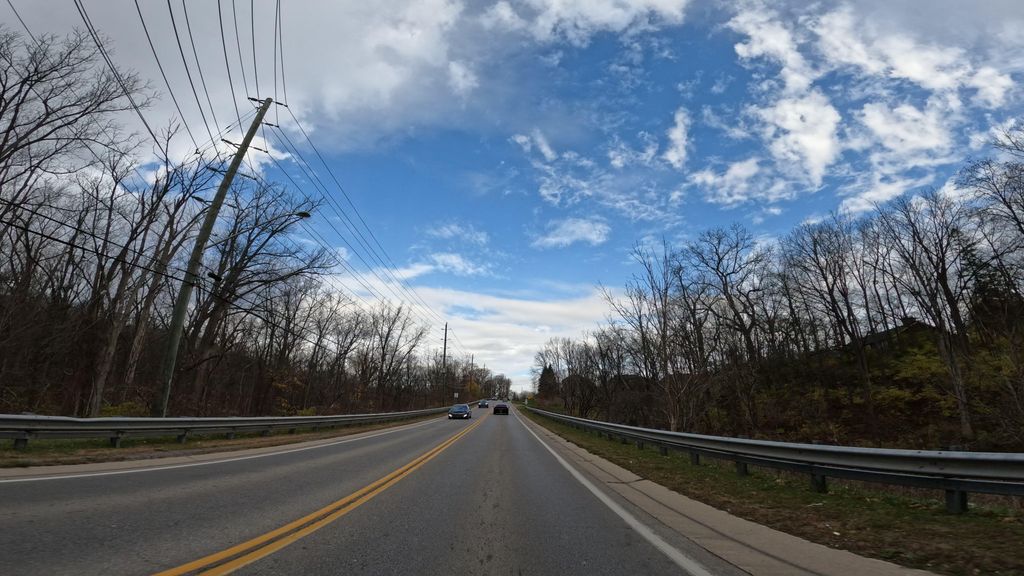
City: hamilton